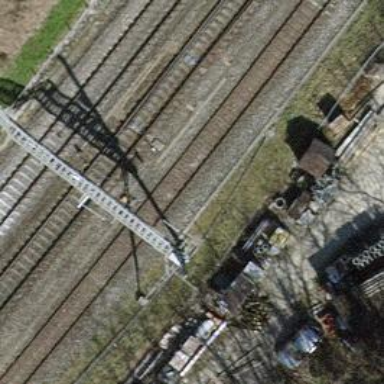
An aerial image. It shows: Railway switch.